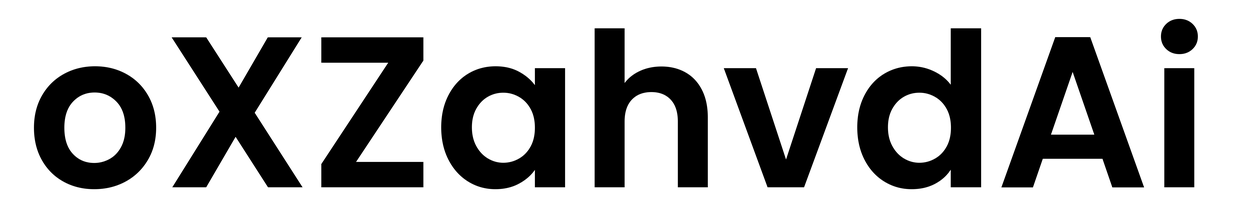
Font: Poppins-SemiBold